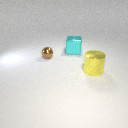
small brown metal sphere behind large yellow metal cylinder